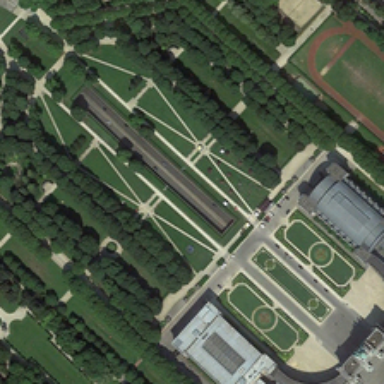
Several rows of green trees are in a square .